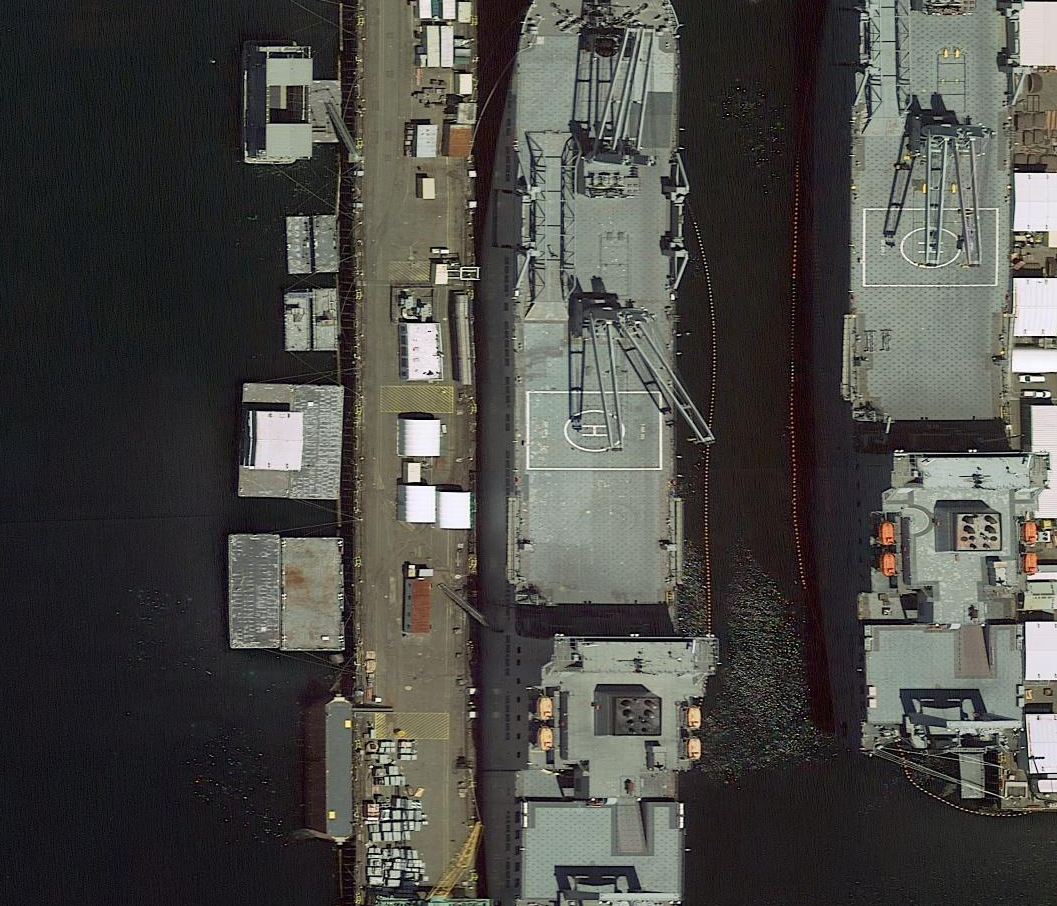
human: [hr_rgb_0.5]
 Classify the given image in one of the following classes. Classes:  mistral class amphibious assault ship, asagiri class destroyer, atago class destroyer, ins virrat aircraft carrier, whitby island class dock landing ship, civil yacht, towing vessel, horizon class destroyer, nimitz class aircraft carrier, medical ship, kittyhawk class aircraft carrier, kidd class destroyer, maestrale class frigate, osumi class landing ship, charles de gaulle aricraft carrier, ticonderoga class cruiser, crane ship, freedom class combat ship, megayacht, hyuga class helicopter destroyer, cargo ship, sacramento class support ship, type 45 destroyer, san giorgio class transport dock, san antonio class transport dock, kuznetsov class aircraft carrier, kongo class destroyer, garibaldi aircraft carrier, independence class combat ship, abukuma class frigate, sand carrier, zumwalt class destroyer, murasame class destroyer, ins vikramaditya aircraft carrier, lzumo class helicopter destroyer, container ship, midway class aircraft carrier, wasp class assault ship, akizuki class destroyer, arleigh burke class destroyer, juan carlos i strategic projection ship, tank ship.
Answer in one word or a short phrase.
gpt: Crane ship